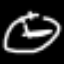
Label: clock